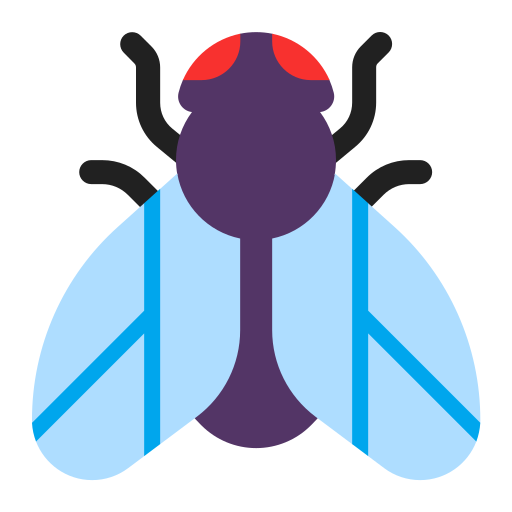
fly flat